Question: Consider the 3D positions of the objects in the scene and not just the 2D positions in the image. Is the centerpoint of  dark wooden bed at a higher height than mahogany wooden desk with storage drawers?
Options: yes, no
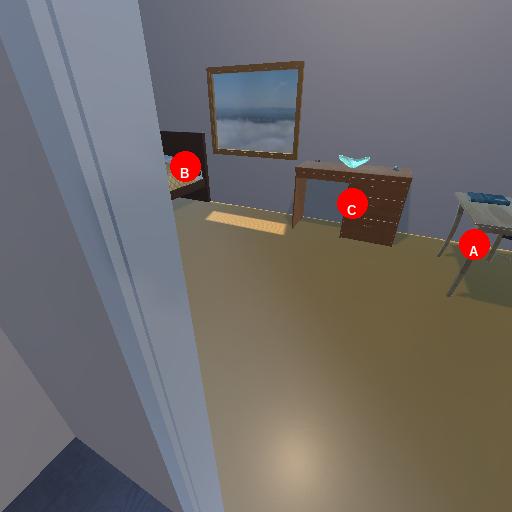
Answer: yes